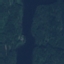
Label: River